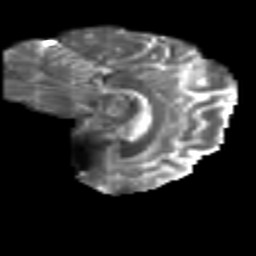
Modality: T2w
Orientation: sagittal
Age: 44
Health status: ill
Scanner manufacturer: philips
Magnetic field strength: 3 T
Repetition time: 9 s
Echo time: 0.127 s